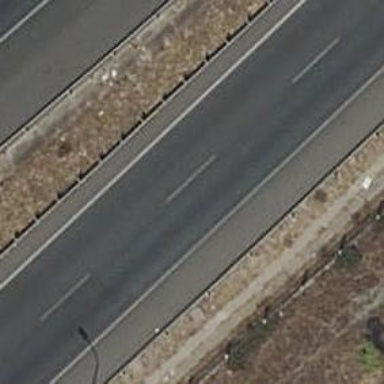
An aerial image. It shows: Motorway link.